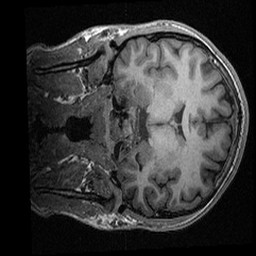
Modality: T1w
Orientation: coronal
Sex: male
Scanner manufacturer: ge
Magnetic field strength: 3 T
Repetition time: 0.0064 s
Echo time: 0.00281 s